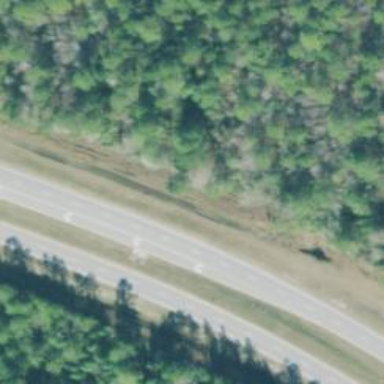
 surfaced with asphalt. It is classified as trunk highway."